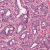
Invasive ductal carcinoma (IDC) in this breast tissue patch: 1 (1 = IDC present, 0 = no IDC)